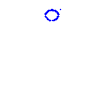
Particle: proton